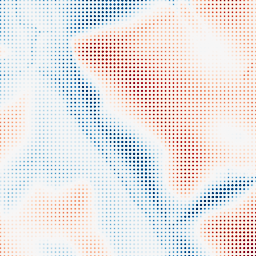
Category: edge_preserving
Decomposition family: guided
Decomposition parameters: radius: 32
eps: 1
Upsampling method: sinc_blackman
Upsampling parameters: scale: 8
kernel_size: 4
Upsampling scale: 8